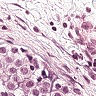
Metastatic tissue present: yes